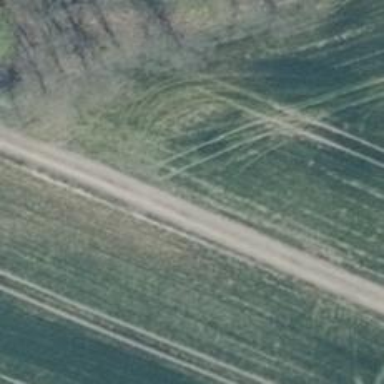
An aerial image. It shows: Sandy track with grade 4 tracktype.